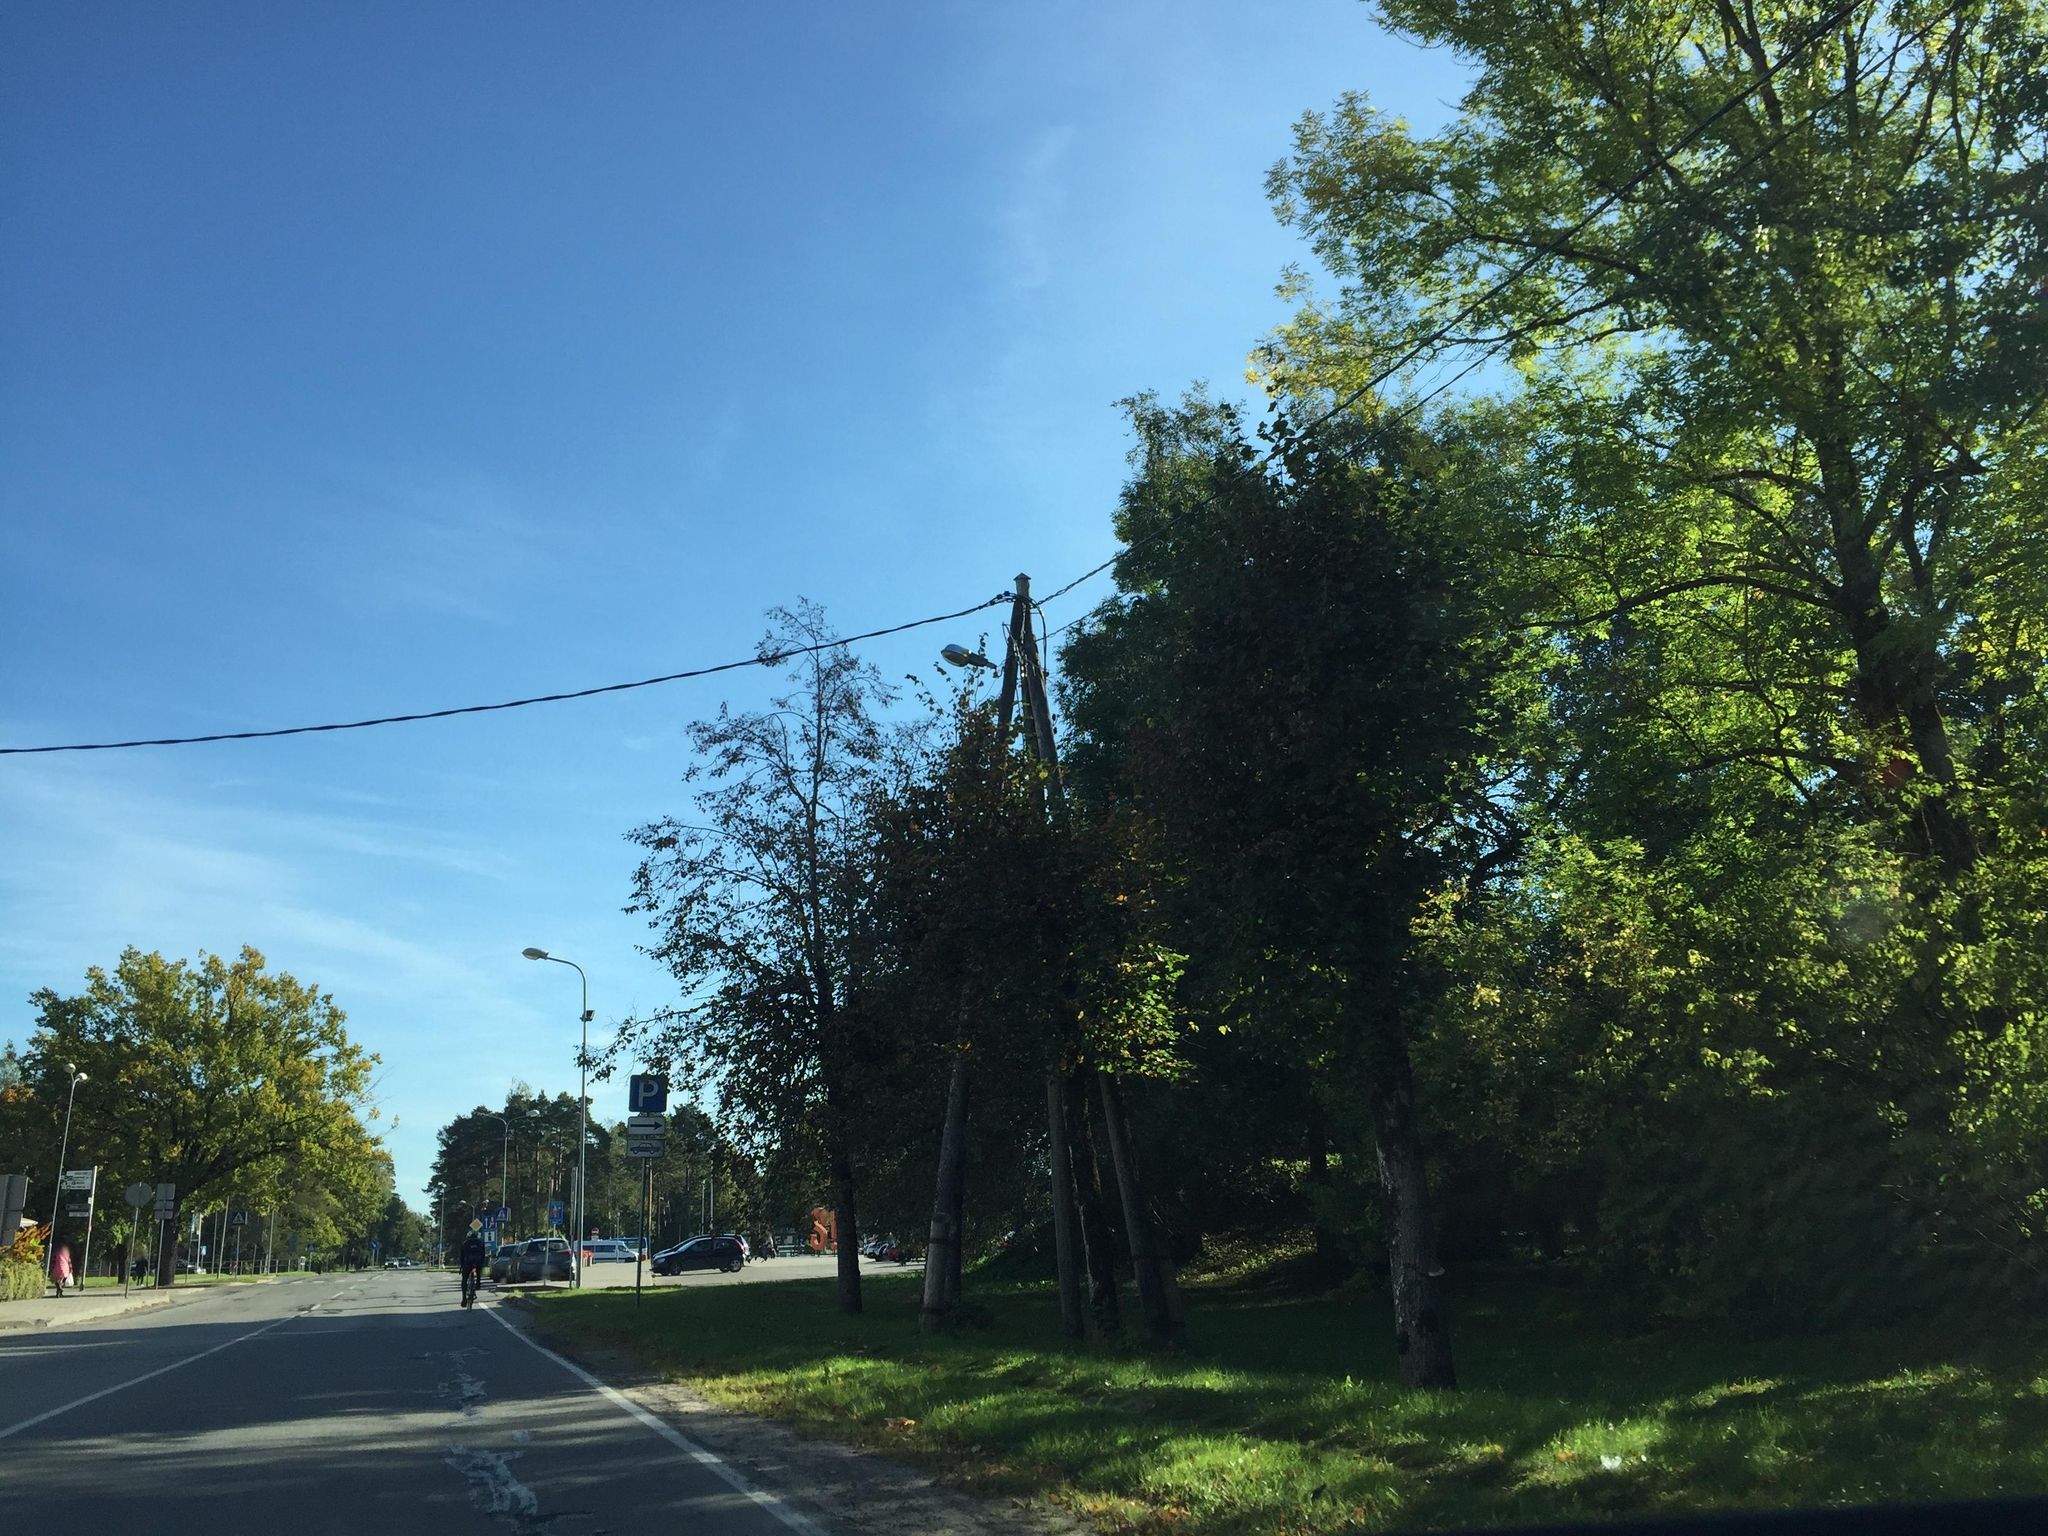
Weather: clear
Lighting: day
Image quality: good
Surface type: driving surface
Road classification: primary
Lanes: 2.0
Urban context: rural cluster
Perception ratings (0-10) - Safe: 4.52, Lively: 3.79, Beautiful: 8.91, Boring: 6.7, Depressing: 5.99, Wealthy: 2.57